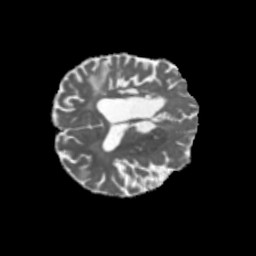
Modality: MD
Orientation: axial
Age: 70
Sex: male
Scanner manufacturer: siemens
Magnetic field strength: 3 T
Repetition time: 5.47 s
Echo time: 0.0854 s